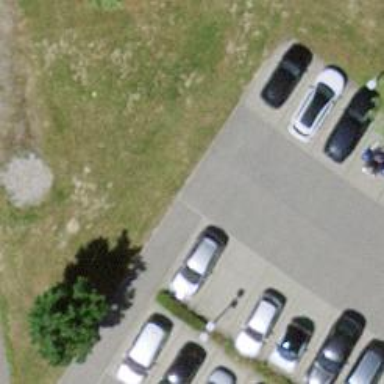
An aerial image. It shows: Road serving as parking aisle.